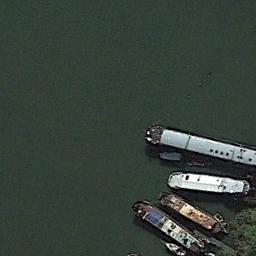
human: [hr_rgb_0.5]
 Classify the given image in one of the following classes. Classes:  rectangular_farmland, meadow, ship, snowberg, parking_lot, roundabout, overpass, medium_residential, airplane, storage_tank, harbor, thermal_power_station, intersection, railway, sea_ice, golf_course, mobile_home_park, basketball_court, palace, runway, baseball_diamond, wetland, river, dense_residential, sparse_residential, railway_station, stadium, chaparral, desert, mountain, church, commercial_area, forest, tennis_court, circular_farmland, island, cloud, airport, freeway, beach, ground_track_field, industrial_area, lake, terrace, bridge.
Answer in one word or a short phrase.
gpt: ship